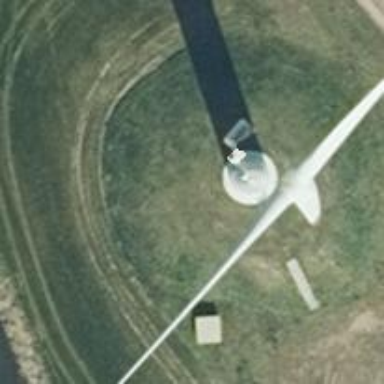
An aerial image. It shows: Wind power generator.